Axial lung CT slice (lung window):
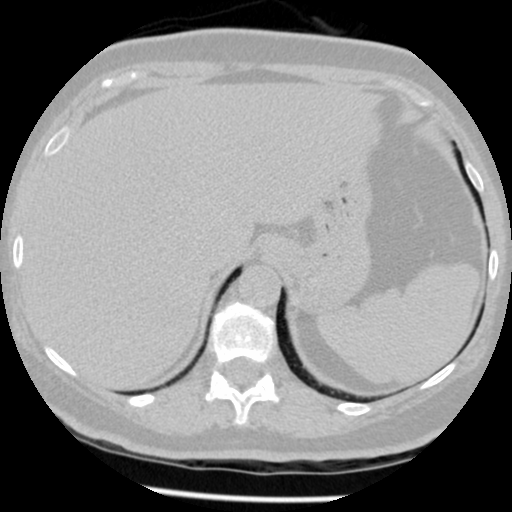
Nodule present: no